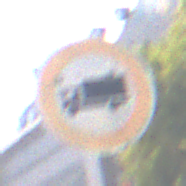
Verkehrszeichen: VerbotFuerKraftfahrzeugeUeberDreiKommaFuenfTonnen
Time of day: MorningAfternoon
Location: Outdoor (Urban)
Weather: Clear
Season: NotSpecified
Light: Natural